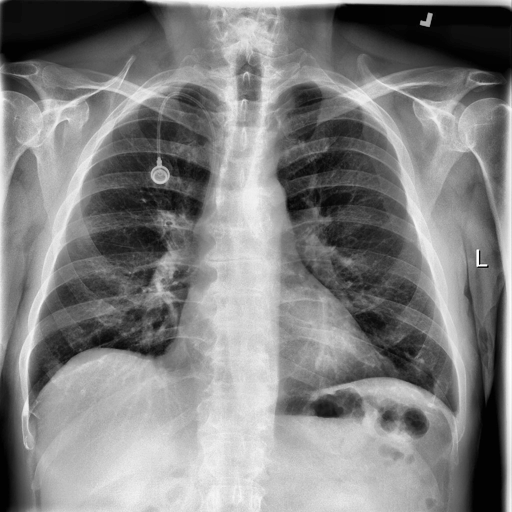
Finding: NORMAL